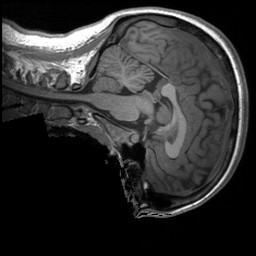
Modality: T1w
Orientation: sagittal
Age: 21
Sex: female
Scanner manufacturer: siemens
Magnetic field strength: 3 T
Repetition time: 1.9 s
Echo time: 0.00232 s